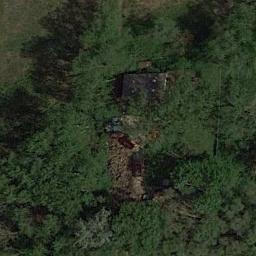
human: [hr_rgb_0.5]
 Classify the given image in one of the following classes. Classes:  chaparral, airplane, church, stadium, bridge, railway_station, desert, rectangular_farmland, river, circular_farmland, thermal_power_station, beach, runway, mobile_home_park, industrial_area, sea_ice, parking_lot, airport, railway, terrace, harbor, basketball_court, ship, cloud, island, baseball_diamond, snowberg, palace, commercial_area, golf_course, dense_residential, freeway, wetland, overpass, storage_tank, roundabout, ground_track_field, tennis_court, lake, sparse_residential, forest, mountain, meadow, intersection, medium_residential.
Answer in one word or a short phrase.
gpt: forest